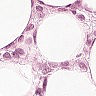
Metastatic tissue present: yes